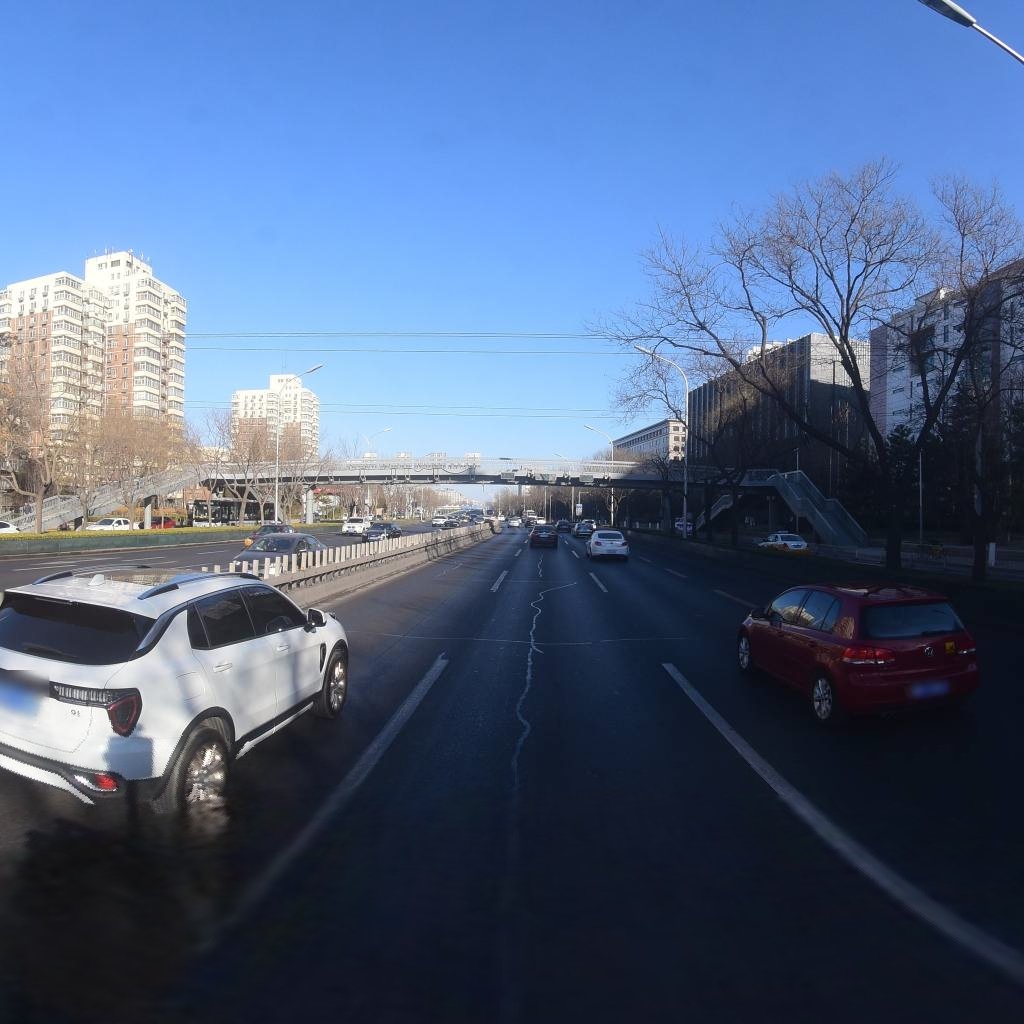
Region: Xicheng
Road damage annotations: longitudinal patch, longitudinal patch, longitudinal patch, transverse patch